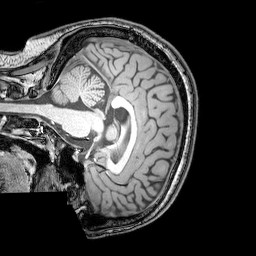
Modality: T1w
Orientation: sagittal
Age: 26
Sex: male
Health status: healthy
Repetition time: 0.081 s
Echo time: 0.037 s